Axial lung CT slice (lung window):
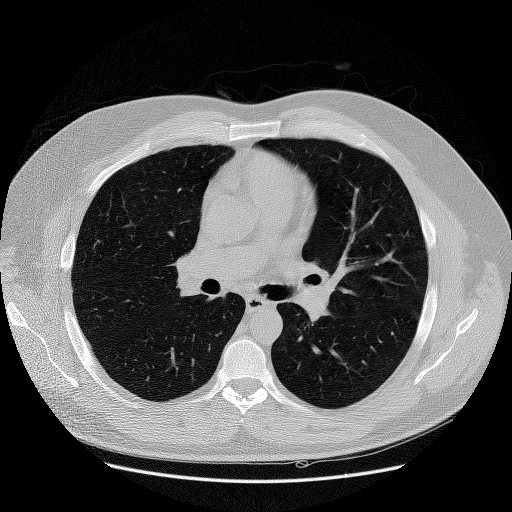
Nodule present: no